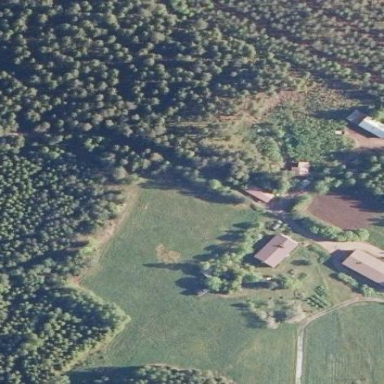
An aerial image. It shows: Farmyard area.